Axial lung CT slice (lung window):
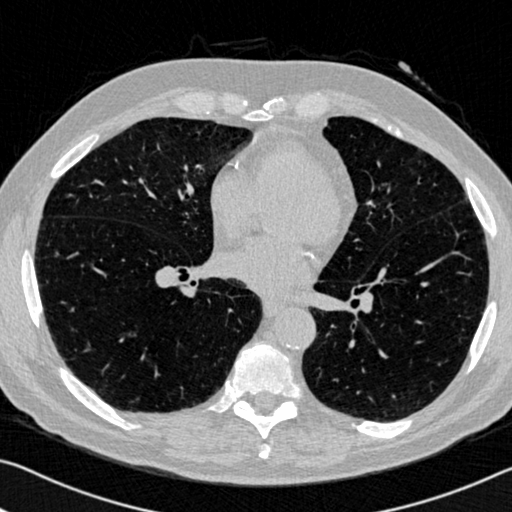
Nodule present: no